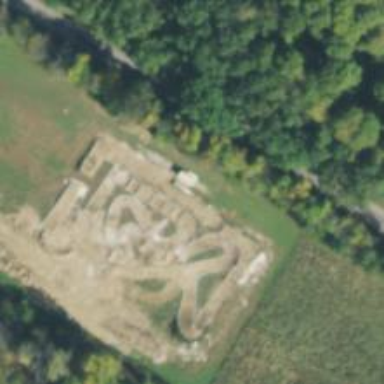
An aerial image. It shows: Motocross raceway.